Interaction volume radius: 5 \u00c5
Interaction volume height: 20 \u00c5
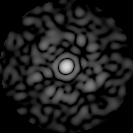
Disorder parameter: 0.8498